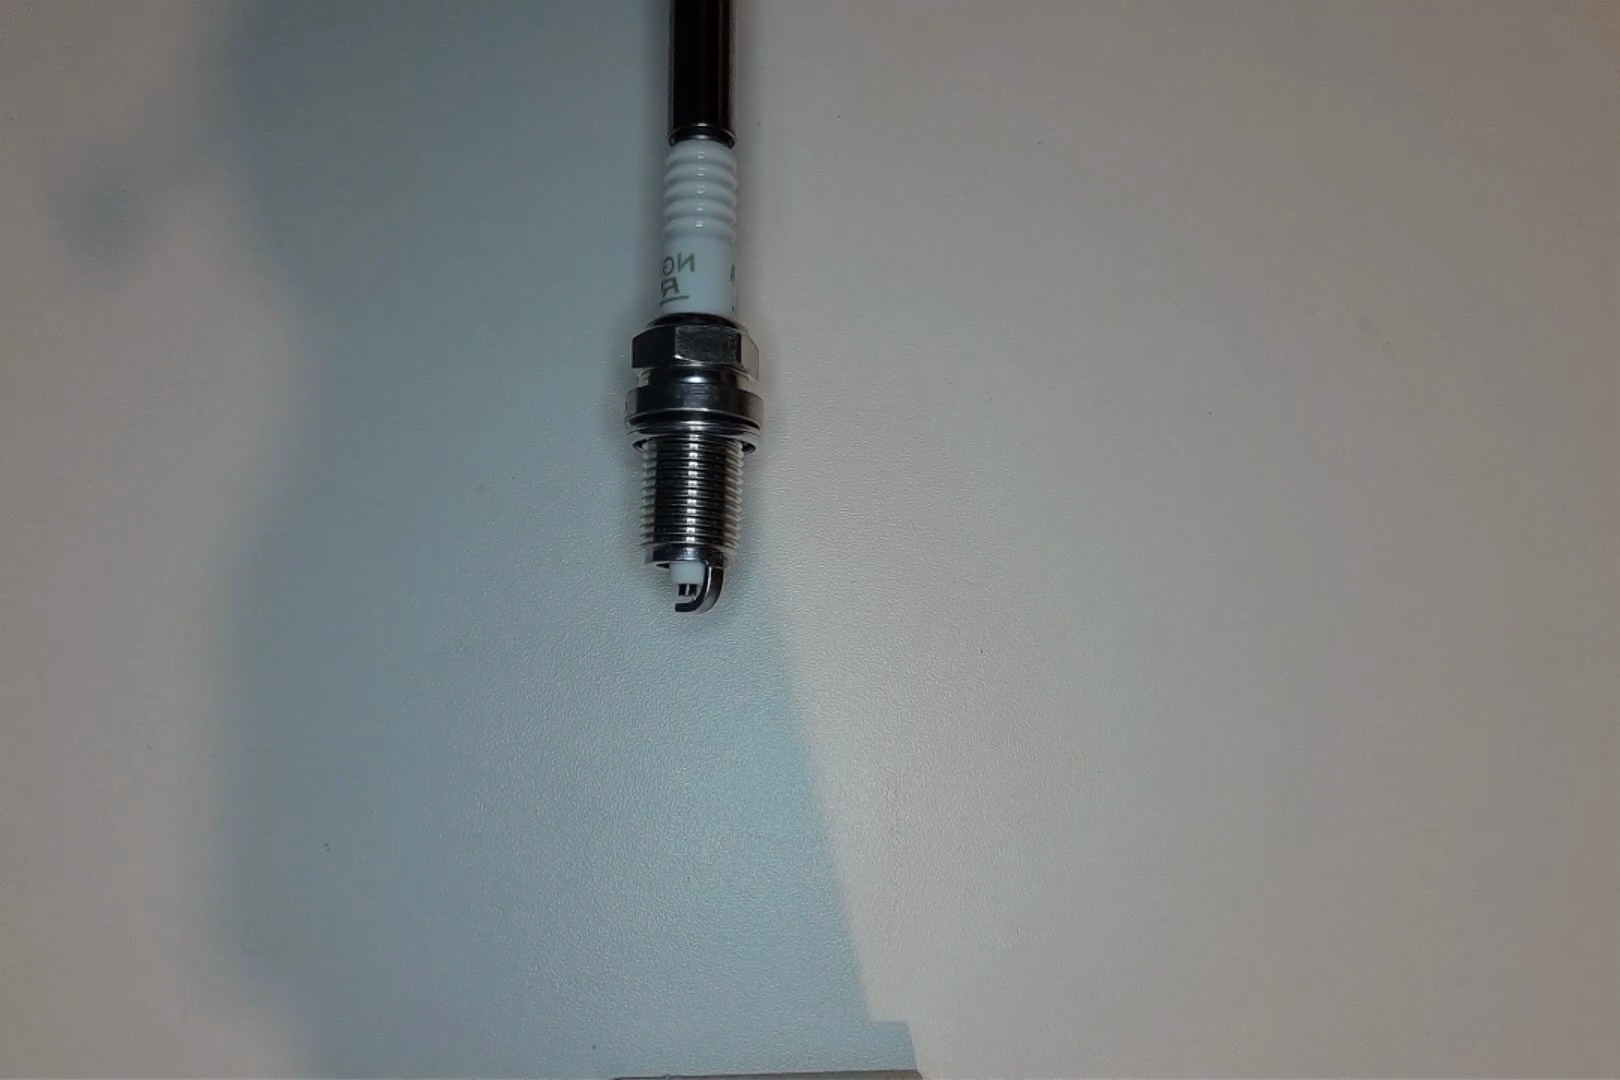
Label: normal